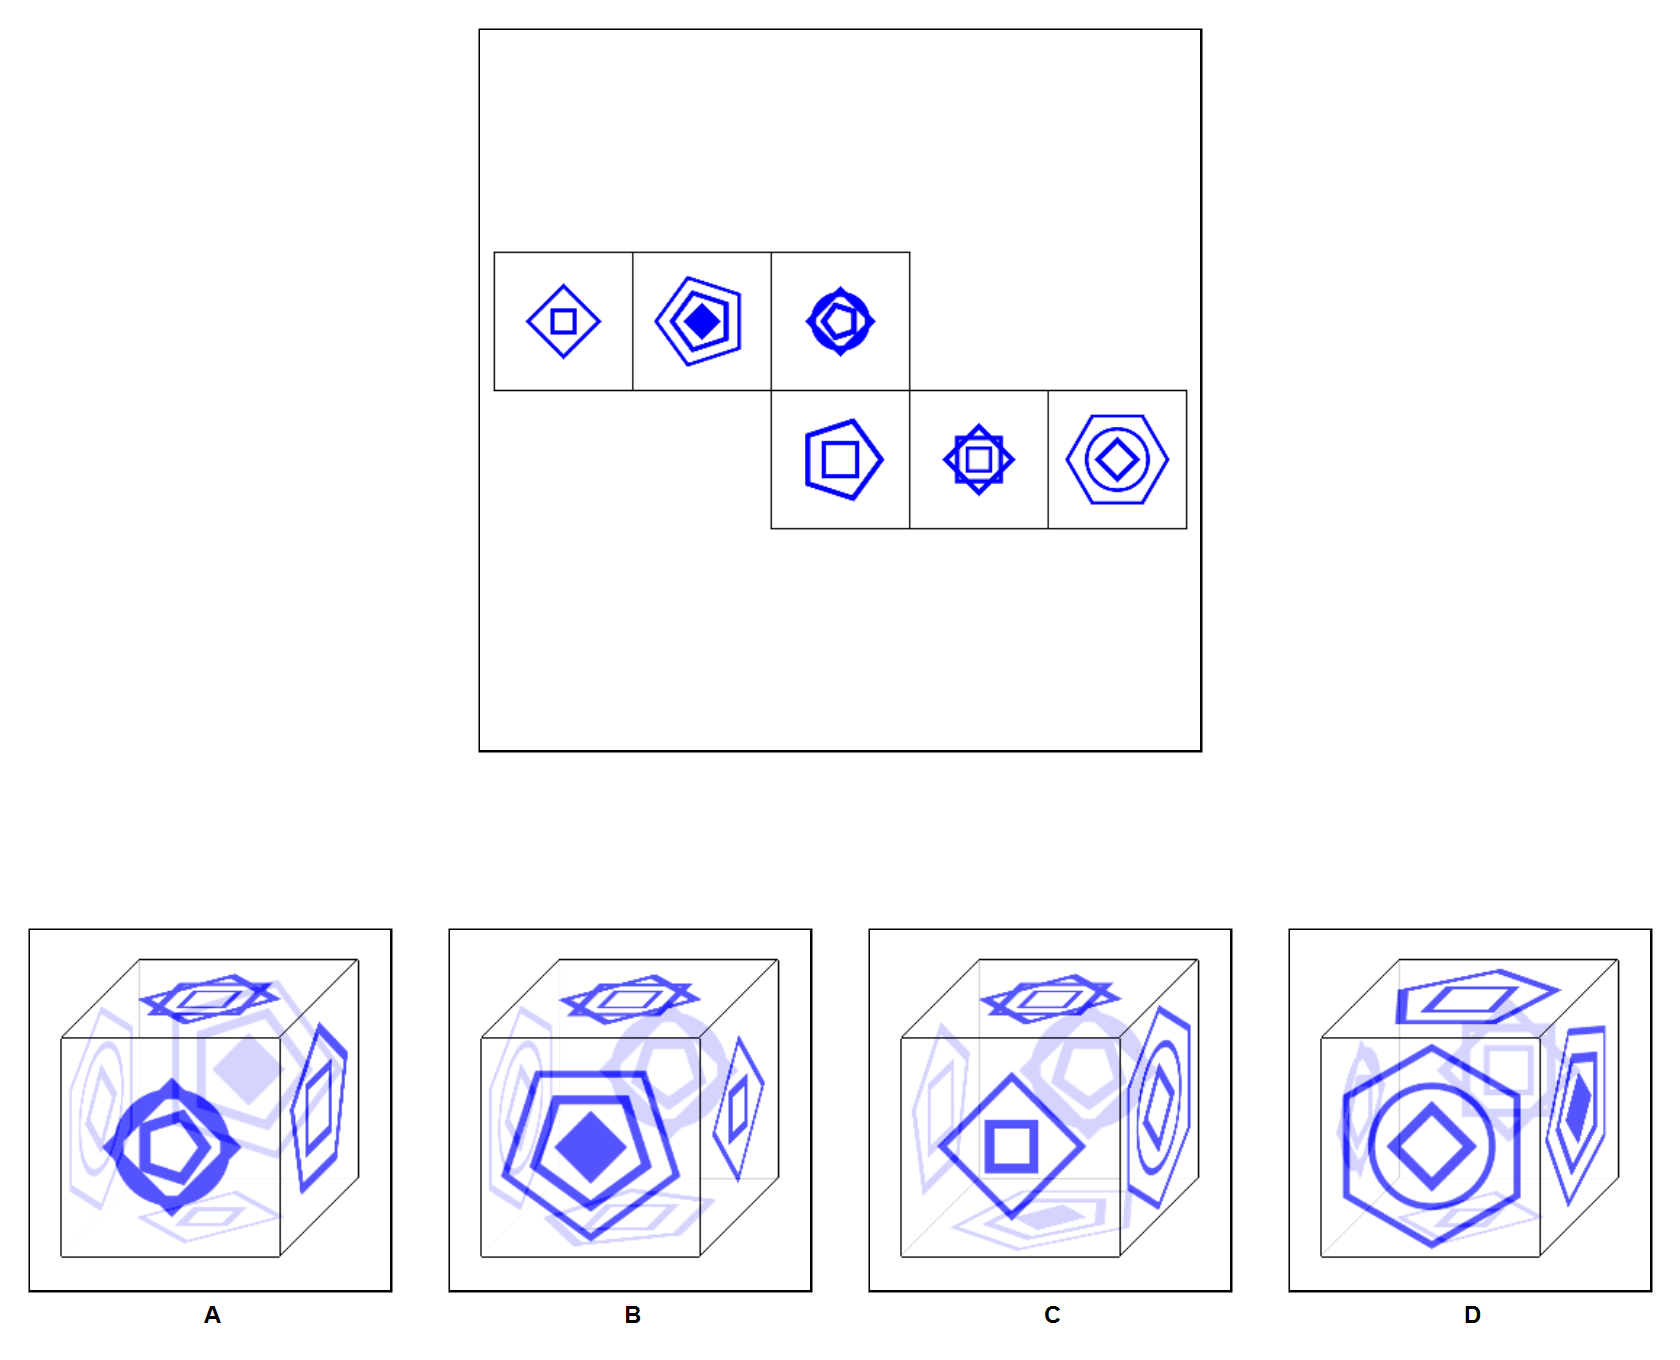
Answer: C